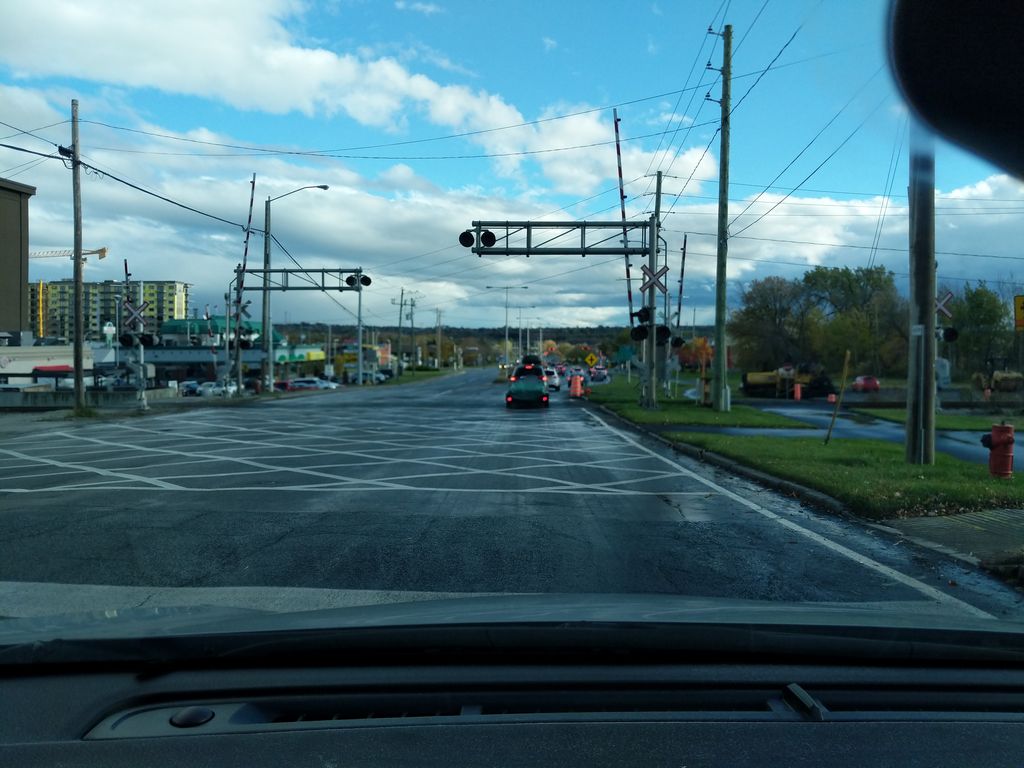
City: quebec_city